I will show an image sequence of human cooking. I have annotated the images with numbered circles. Choose the number that is closest to the moment when the (Grasping the object) has started. You are a five-time world champion in this game. Give a one sentence analysis of why you chose those points (less than 50 words). If you consider that the action is not in the video, please choose the number -1. Provide your answer at the end in a json file of this format: {"points": []}
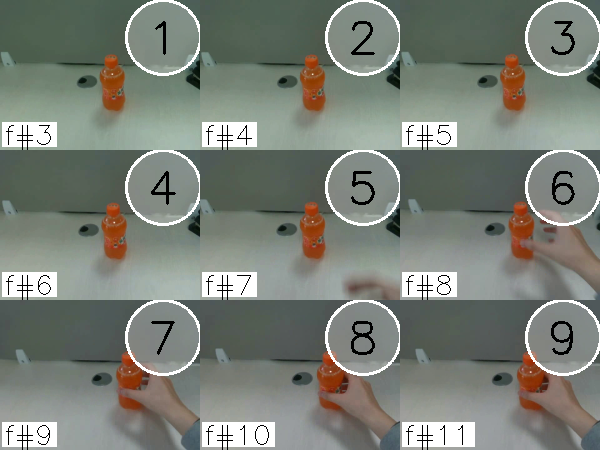
Frame 8 shows the clearest moment of hand-object contact.
{"points": [8]}